Question: Spring component-scan can't find packages. I think there is a problem with my project directory. I am using Intellij Idea.
My applicationContext.xml
'''
<?xml version="1.0" encoding="UTF-8"?>
<beans xmlns="http://www.springframework.org/schema/beans"
xmlns:xsi="http://www.w3.org/2001/XMLSchema-instance"
xmlns:context="http://www.springframework.org/schema/context"
xsi:schemaLocation="http://www.springframework.org/schema/beans http://www.springframework.org/schema/beans/spring-beans.xsd http://www.springframework.org/schema/context http://www.springframework.org/schema/context/spring-context.xsd">
<context:component-scan base-package="" />
'''
My directory;

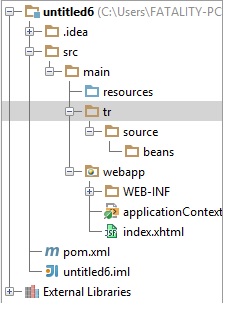
Answer: By the way, your Maven project structure is incorrect, which is why IntelliJ shows your Java packages as regular directories. Based on the <URL>, you need to create 'src/main/java'. So, your project structure should look like this:-
'''
src
|- main
|- java
|- tr
|- source
|- beans
|- resources
|- webapps
|- ...
'''
Now, when you create 'src/main/java', IntelliJ will treat 'java' directory as a regular directory (shown as an orange directory icon). To make it a source directory (blue directory icon), go to IntelliJ's Project Structure and add 'java' directory as source directory. You should see something like this:-

Once 'src/main/java' becomes a blue directory icon, assuming the base package you want to scan is 'tr', go to your Spring XML configuration and change this line to this:-
'''
<context:component-scan base-package="tr"/>
'''